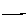
Label: line